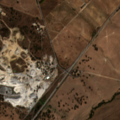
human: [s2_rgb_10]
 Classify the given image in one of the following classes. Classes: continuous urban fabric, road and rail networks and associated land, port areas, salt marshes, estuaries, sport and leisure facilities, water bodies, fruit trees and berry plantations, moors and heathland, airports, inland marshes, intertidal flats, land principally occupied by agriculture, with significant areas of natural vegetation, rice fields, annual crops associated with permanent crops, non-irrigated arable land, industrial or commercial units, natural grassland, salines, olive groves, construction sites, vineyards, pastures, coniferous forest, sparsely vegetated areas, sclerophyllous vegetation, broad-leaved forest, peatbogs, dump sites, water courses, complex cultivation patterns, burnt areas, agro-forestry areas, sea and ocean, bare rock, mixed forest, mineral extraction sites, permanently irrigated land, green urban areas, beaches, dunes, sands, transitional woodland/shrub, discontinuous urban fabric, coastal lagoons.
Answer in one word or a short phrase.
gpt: mineral extraction sites, non-irrigated arable land, vineyards, agro-forestry areas, natural grassland